Question: I have two versions of MySql in my database server. One of them is under 5.0 and the other one is 5.2. Older one looks 3306 port and the new one looks 3307 port. I want to use new one on my .net project. When I try to give my server's IP address to Add Connection window, it looks 3306 port and says, "Connector/Net no longer supports server version prior to 5.0". I think it will be solved when I can give the port number.

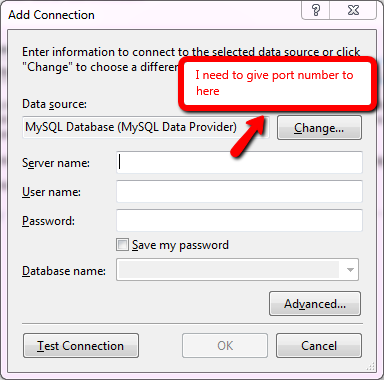
Answer: From the <URL>
> You can also set the port to connect with the MySQL server by pressing
the Advanced button.